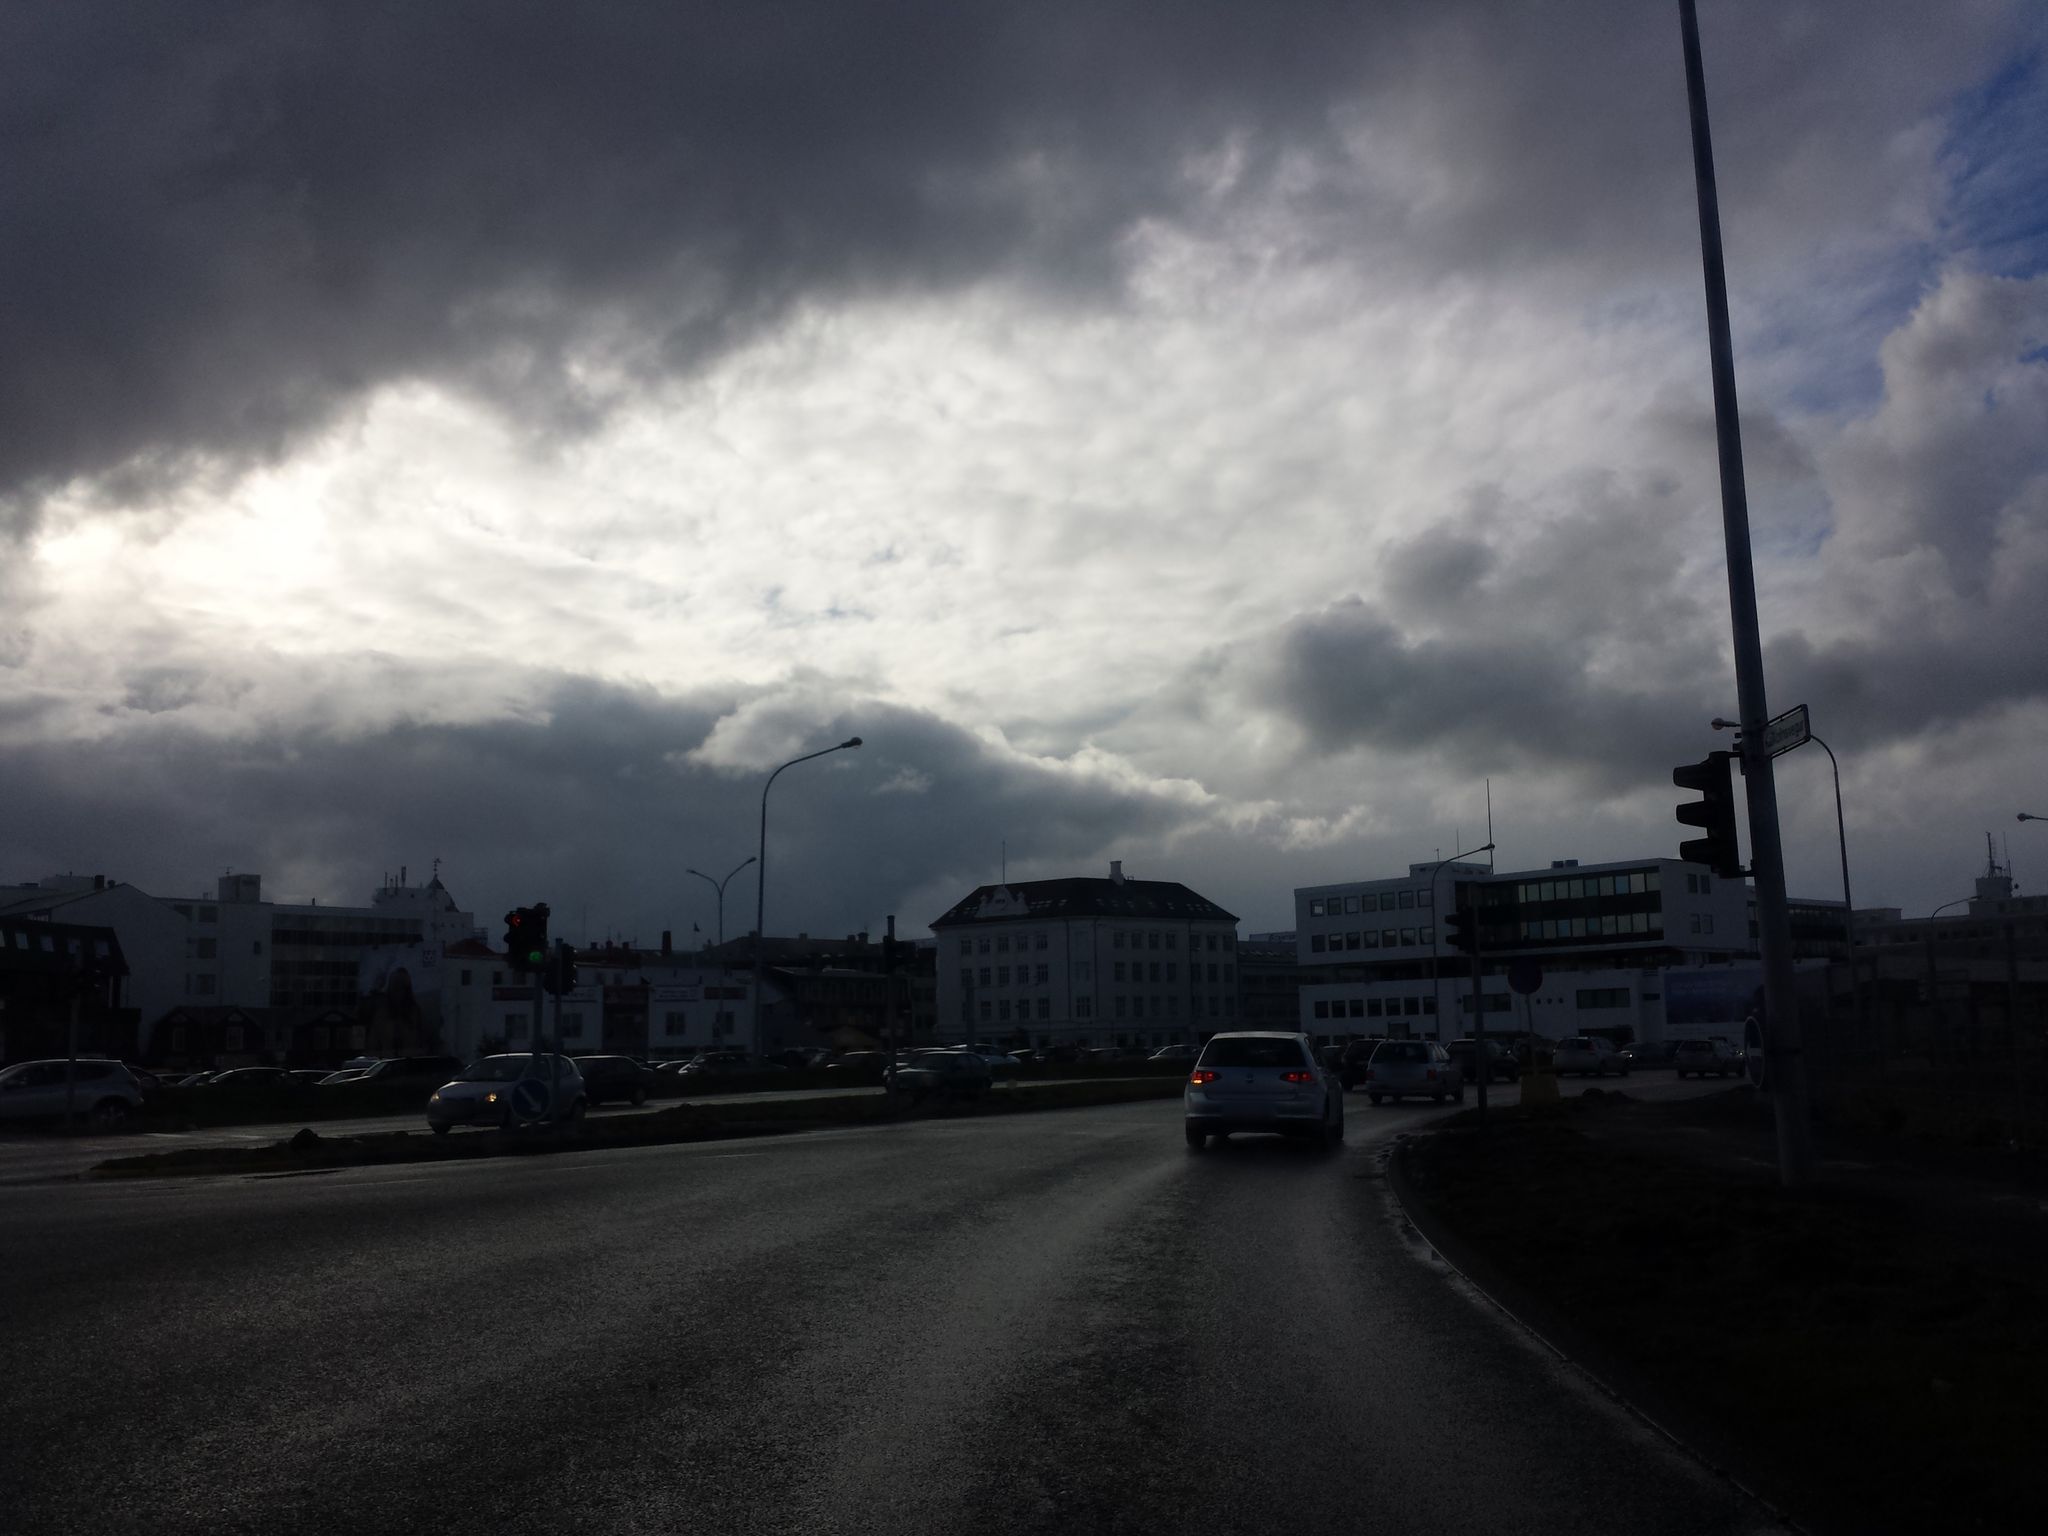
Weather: snowy
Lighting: day
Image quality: good
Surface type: driving surface
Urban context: urban centre
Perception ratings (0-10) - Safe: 2.7, Lively: 4.58, Beautiful: 8.72, Boring: 2.82, Depressing: 6.91, Wealthy: 1.05